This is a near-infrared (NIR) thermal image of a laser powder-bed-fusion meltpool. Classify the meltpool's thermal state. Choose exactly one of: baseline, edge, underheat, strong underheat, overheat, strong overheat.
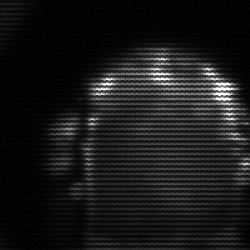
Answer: baseline